Chest X-ray. View position: PA
Patient age: 24
Patient sex: F
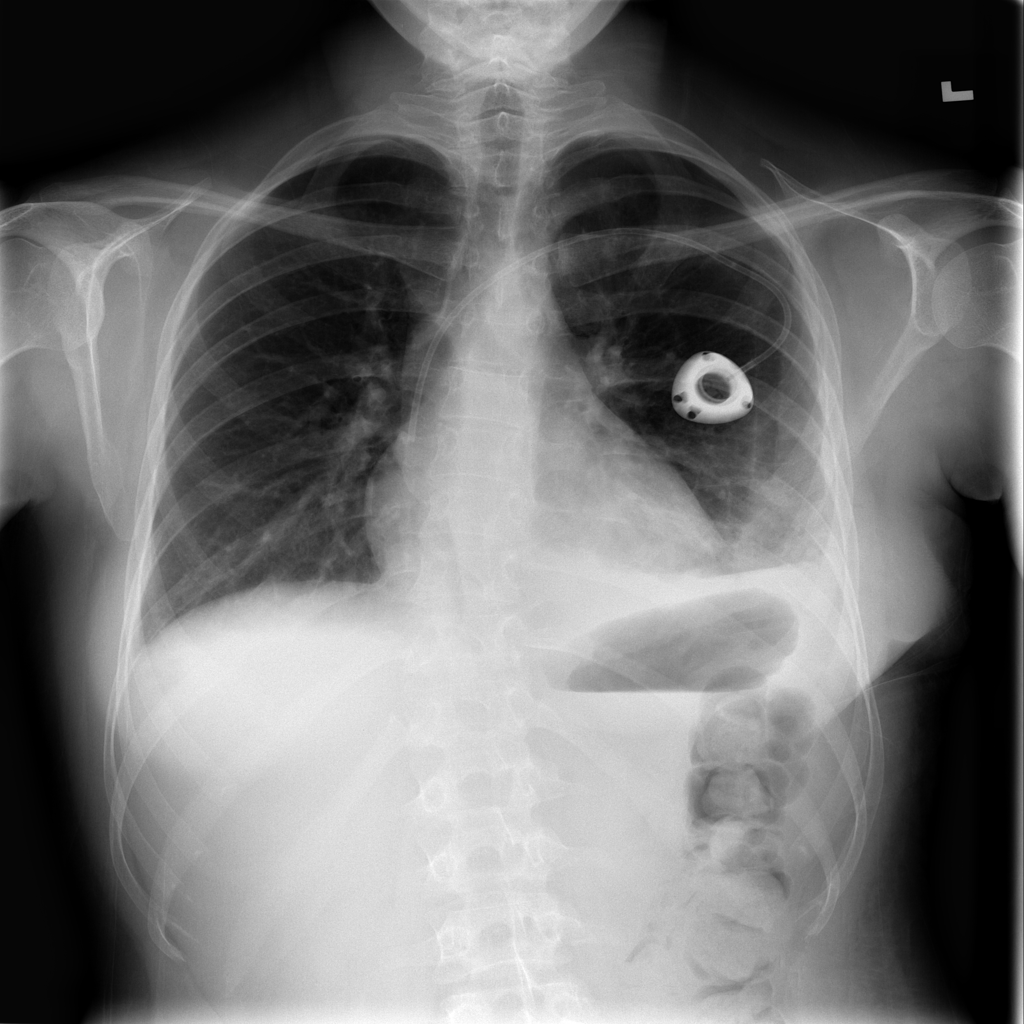
Finding: Pneumothorax